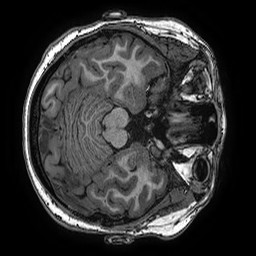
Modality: T1w
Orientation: axial
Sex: female
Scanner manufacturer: ge
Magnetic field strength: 3 T
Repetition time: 0.0077 s
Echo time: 0.003436 s